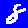
Digit: 8